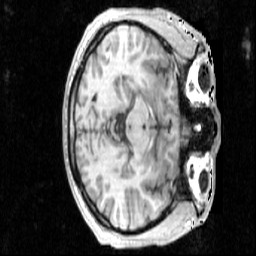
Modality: T1w
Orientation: axial